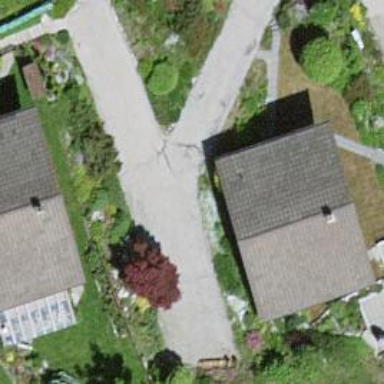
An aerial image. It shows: Driveway.